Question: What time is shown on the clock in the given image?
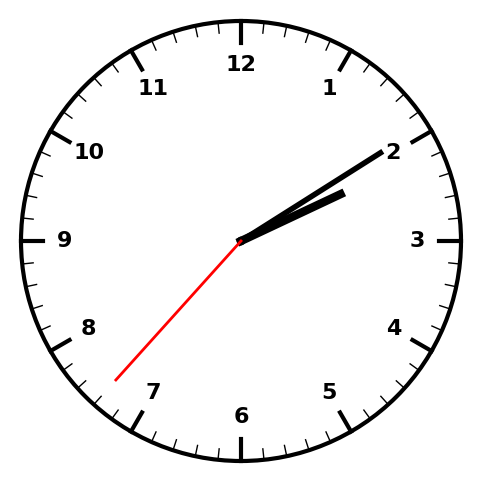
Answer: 02:09:37